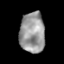
Tissue: lung
Cell type: Epithelial cells
Senescence score: 0.2423
Nuclear area (px): 994
Mean DAPI intensity: 153.188